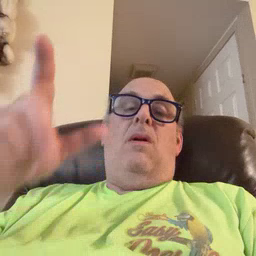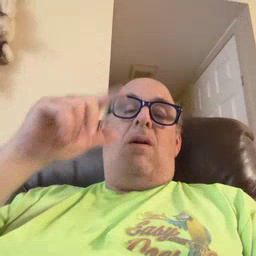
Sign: listen